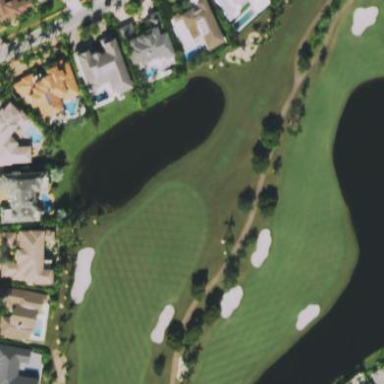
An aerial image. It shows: Water hazard on golf course. The hazard is natural water feature.